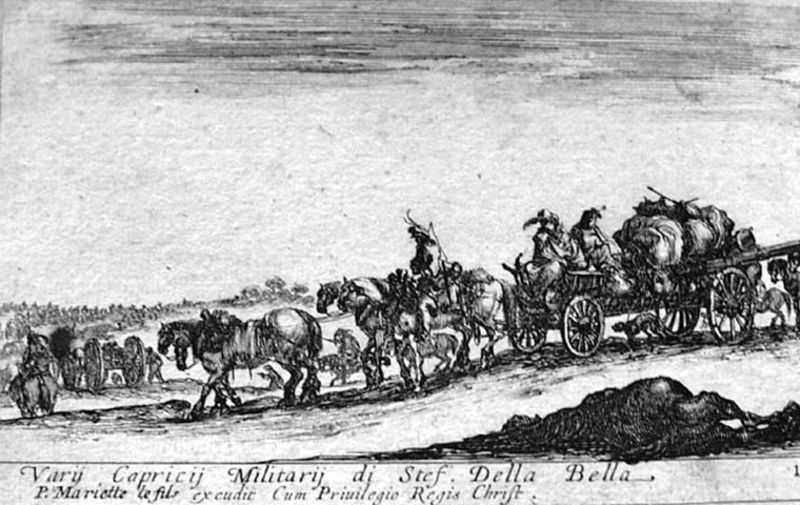
Titel: Verschiedene Militär-Kapriccios (Varii capricci militari): Titelblatt: Gepäckzug einer Armee
Künstler: Stefano della Bella
Standort: Karlsruhe
Institution: Staatliche Kunsthalle Karlsruhe
Schlagwörter: himmel, kampf, weiß, wolken, bäume, landschaft, menschen, frankreich, grau, hut, männer, schwarz, zeichen, zeichnung, hund, tier, tiere, weg, leute, arm, leiche, rembrandt, steine, tod, tot, feld, ferne, horizont, hügel, natur, vieh, weite, land, händler, theater, traurig, wald, bauern, handel, karren, pferd, pferde, reiter, räder, reiten, sattel, zügel, schrift, düster, feldarbeit, gepäck, transport, hang, zug, dorf, grafik, graphik, winter, kutsche, kutschen, ladung, rad, wagen, krieg, querformat, schlacht, soldaten, inschrift, flucht, kanone, blut, druck, schwarzweiss, schraffur, radierung, stich, titel, militär, text, waffen, verletzt, bürger, beschriftung, kutscher, bleistift, napoleon, ritter, armee, feldzug, heer, sieg, christus, kavallerie, regiment, niederlage, reise, schräge, prozession, kupferstich, auszug, gespann, rückzug, treck, legende, vorrat, fahrt, ware, unterschicht, fuhrwerk, leiterwaagen, leiterwagen, pferdewagen, latein, grafi, pilger, tross, waren, kadaver, versorgung, mititär, kried, mariette, wafen, bella, 30-jähriger krieg, della bella, della, kavallarie, stefano, pferf, landsc, armut